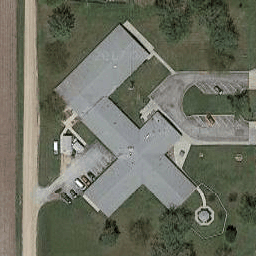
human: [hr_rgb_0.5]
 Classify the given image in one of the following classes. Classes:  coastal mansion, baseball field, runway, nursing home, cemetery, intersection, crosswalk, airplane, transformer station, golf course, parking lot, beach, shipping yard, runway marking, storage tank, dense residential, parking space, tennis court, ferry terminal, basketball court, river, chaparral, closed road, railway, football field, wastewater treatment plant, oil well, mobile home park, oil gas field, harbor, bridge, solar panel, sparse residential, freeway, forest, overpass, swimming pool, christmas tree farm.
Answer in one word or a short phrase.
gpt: nursing home